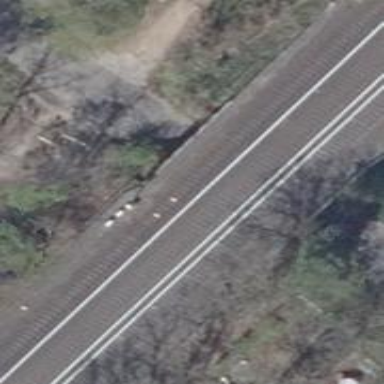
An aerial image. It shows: Bridge for the electrified light rail with bottom electrification.